Here is the envelope spectrum of one vibration snapshot from a rolling-element bearing, with each characteristic fault-frequency family marked on the frequency axis. What is the most likely bearing condition (normal, inner_race, outer_race, ball)?
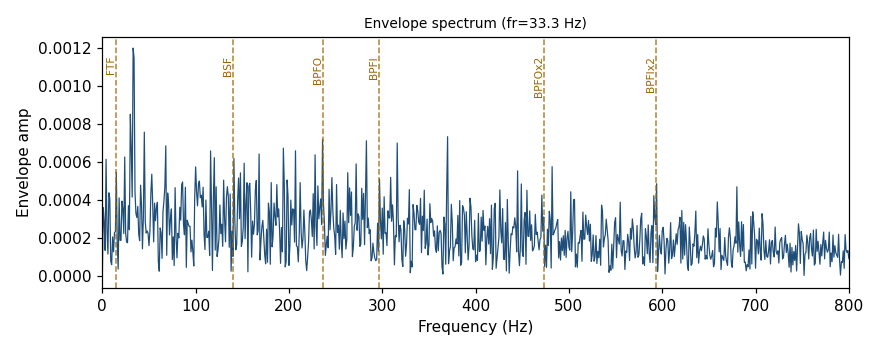
Answer: normal